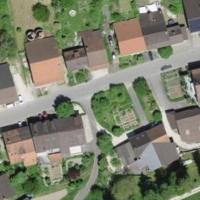
EUNIS habitat code: 54
Species observed at this site:
Geranium pyrenaicum
Lamium maculatum
Medicago lupulina
Plantago media
Poa annua
Dactylis glomerata
Bromus sterilis